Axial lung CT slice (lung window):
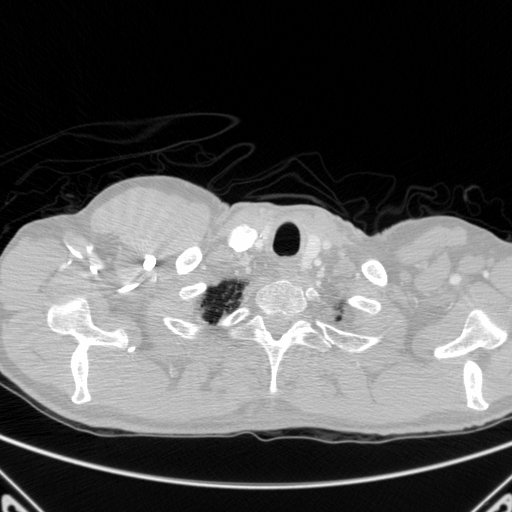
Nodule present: no